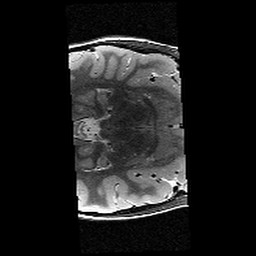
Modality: T2w
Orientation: axial
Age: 9
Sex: female
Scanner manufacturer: siemens
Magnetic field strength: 3 T
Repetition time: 9.23 s
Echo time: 0.067 s